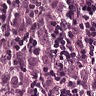
Metastatic tissue present: yes